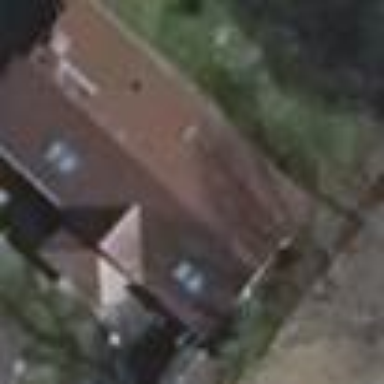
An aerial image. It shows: Building with gabled roof. The roof orientation is along the building.